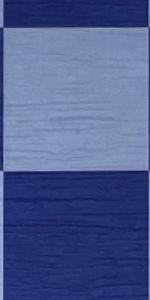
Label: Empty